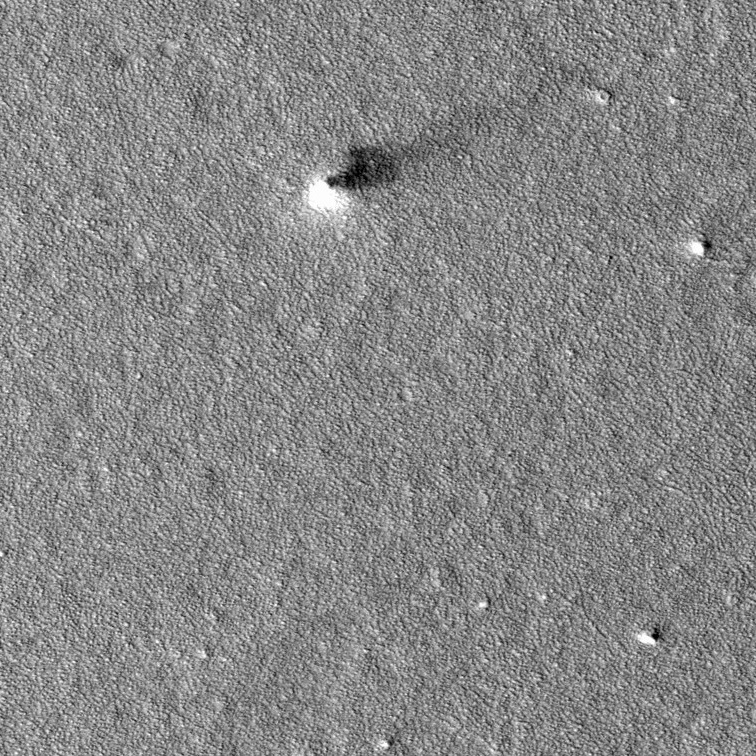
Label: dustdevil